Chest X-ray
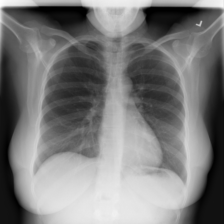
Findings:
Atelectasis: negative
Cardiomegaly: negative
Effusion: negative
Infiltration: negative
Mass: negative
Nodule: negative
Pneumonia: negative
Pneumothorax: negative
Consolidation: negative
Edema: negative
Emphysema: negative
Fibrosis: negative
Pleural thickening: negative
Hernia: negative